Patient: sex F, age 86
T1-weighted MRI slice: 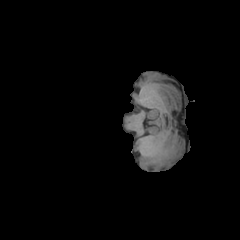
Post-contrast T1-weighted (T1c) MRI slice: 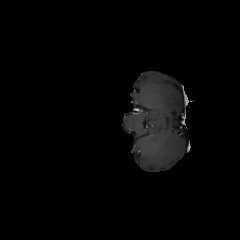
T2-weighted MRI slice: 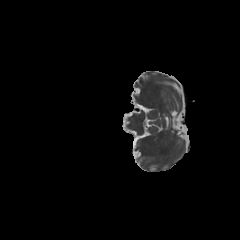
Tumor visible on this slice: no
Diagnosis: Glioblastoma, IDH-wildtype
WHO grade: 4